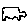
Label: car